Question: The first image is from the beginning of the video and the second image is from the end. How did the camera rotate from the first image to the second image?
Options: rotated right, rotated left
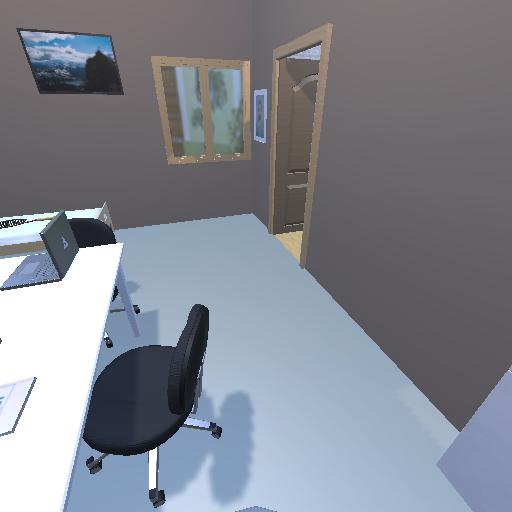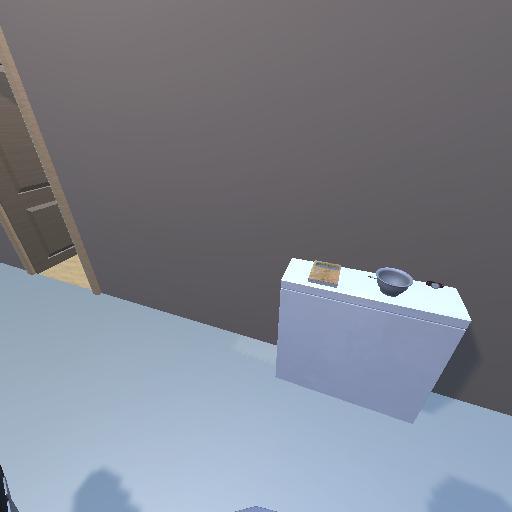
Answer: rotated right